Question: I am trying to create a datagridview that will automatically format the numbers that a user enters. My datagridview is not linked to a datasource, it is built programmatically like so:
'''
Private Sub FormatGridView()
Dim ILNumColumn As New DataGridViewTextBoxColumn
Dim ArtNumColumn As New DataGridViewTextBoxColumn
Dim DescColumn As New DataGridViewTextBoxColumn
'Header text
ILNumColumn.HeaderText = "# IL"
ArtNumColumn.HeaderText = "# Articles"
DescColumn.HeaderText = "Description"
'Wrap
DescColumn.DefaultCellStyle.WrapMode = DataGridViewTriState.True
'Widths
ILNumColumn.AutoSizeMode = DataGridViewAutoSizeColumnMode.AllCells
ArtNumColumn.AutoSizeMode = DataGridViewAutoSizeColumnMode.AllCells
DescColumn.AutoSizeMode = DataGridViewAutoSizeColumnMode.Fill
'Add columns
dgvArticles.Columns.Add(ILNumColumn)
dgvArticles.Columns.Add(ArtNumColumn)
dgvArticles.Columns.Add(DescColumn)
End Sub
'''
Is there a way to make the 'IlNumColumn' always be in the format below in the green circle?

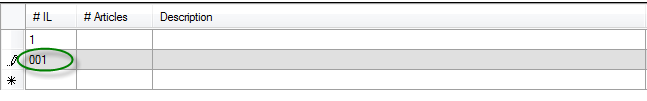
Answer: ## Number format
'''
'Formatting
ILNumColumn.DefaultCellStyle.Format = "000"
'''
This will make all the numbers in the IlNumColumn in a "001" format.